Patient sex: M
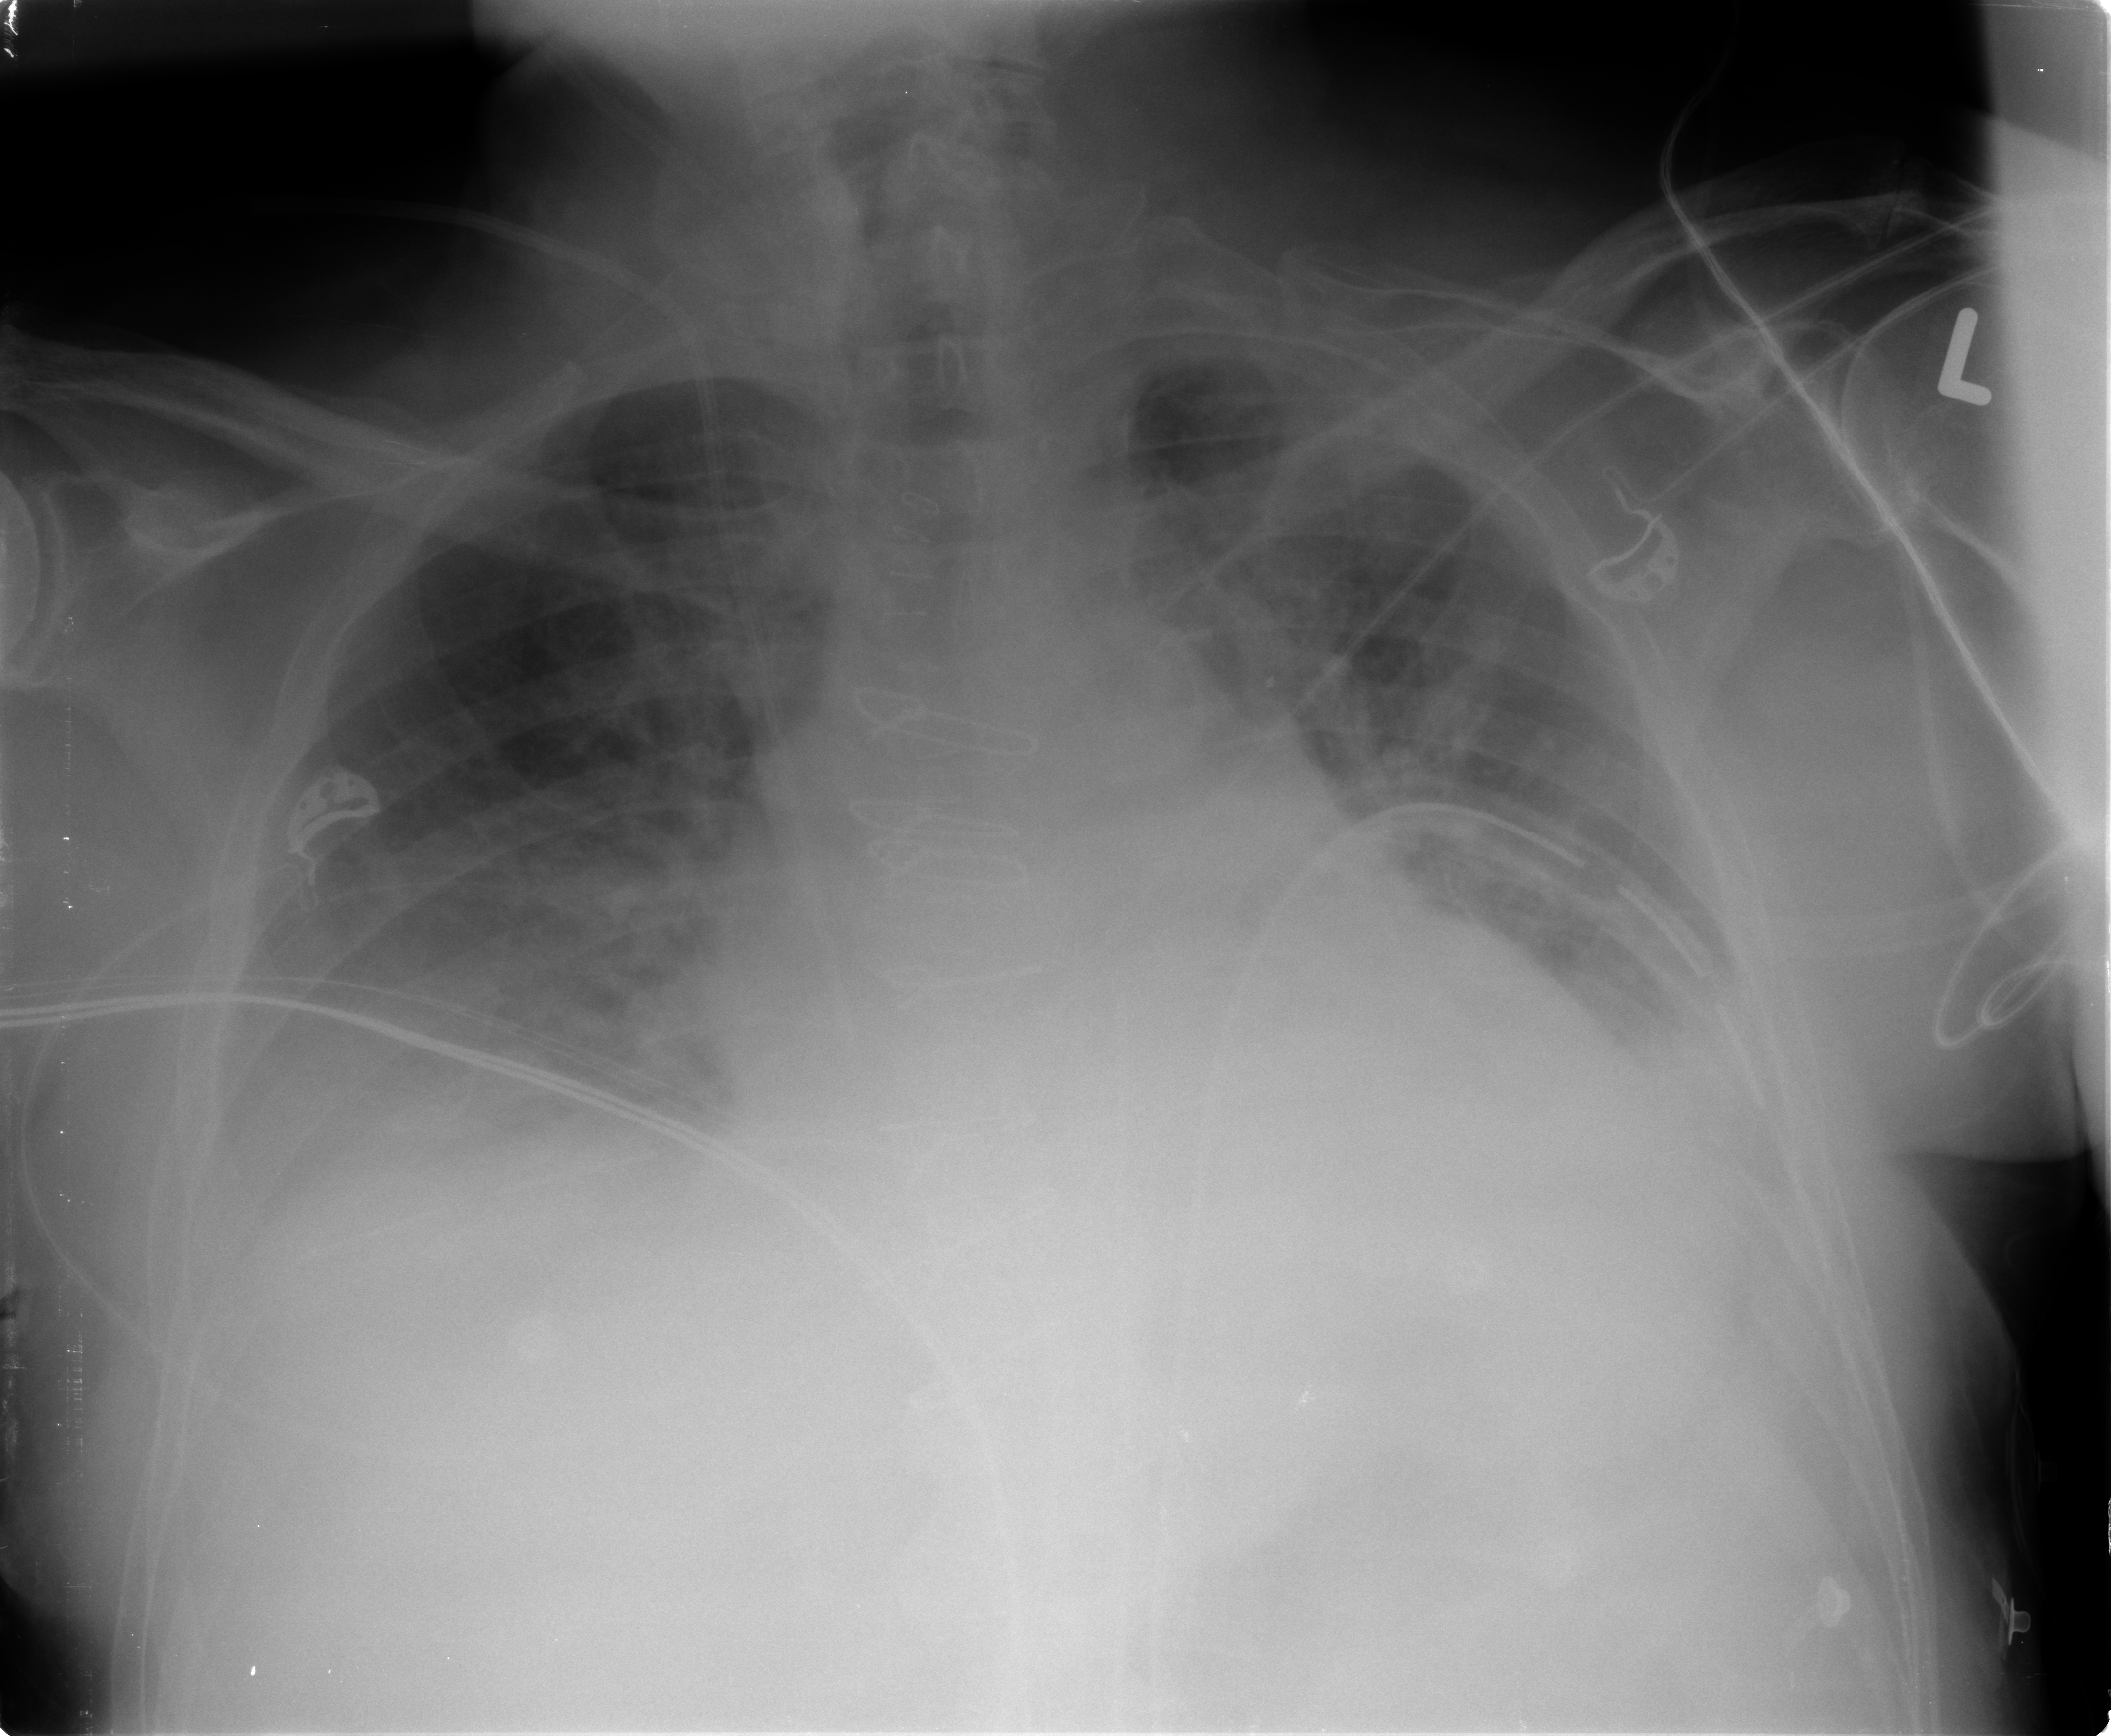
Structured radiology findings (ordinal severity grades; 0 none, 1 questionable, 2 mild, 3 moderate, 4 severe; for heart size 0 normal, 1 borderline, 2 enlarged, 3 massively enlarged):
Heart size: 2
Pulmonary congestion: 2
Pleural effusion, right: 2
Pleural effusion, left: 2
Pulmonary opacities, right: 2
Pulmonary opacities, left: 2
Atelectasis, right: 2
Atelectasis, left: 2